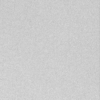
Label: dusty